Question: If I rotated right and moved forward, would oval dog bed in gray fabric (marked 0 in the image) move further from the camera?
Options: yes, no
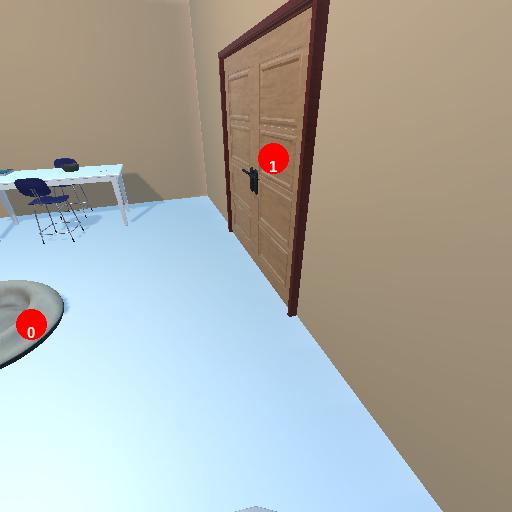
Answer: yes